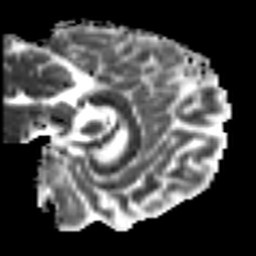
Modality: MD
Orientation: sagittal
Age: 42
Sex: female
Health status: healthy
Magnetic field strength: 3 T
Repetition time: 8.4 s
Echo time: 0.0926 s